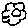
Label: flower